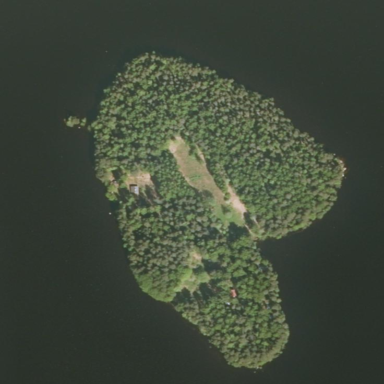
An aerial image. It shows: Island.